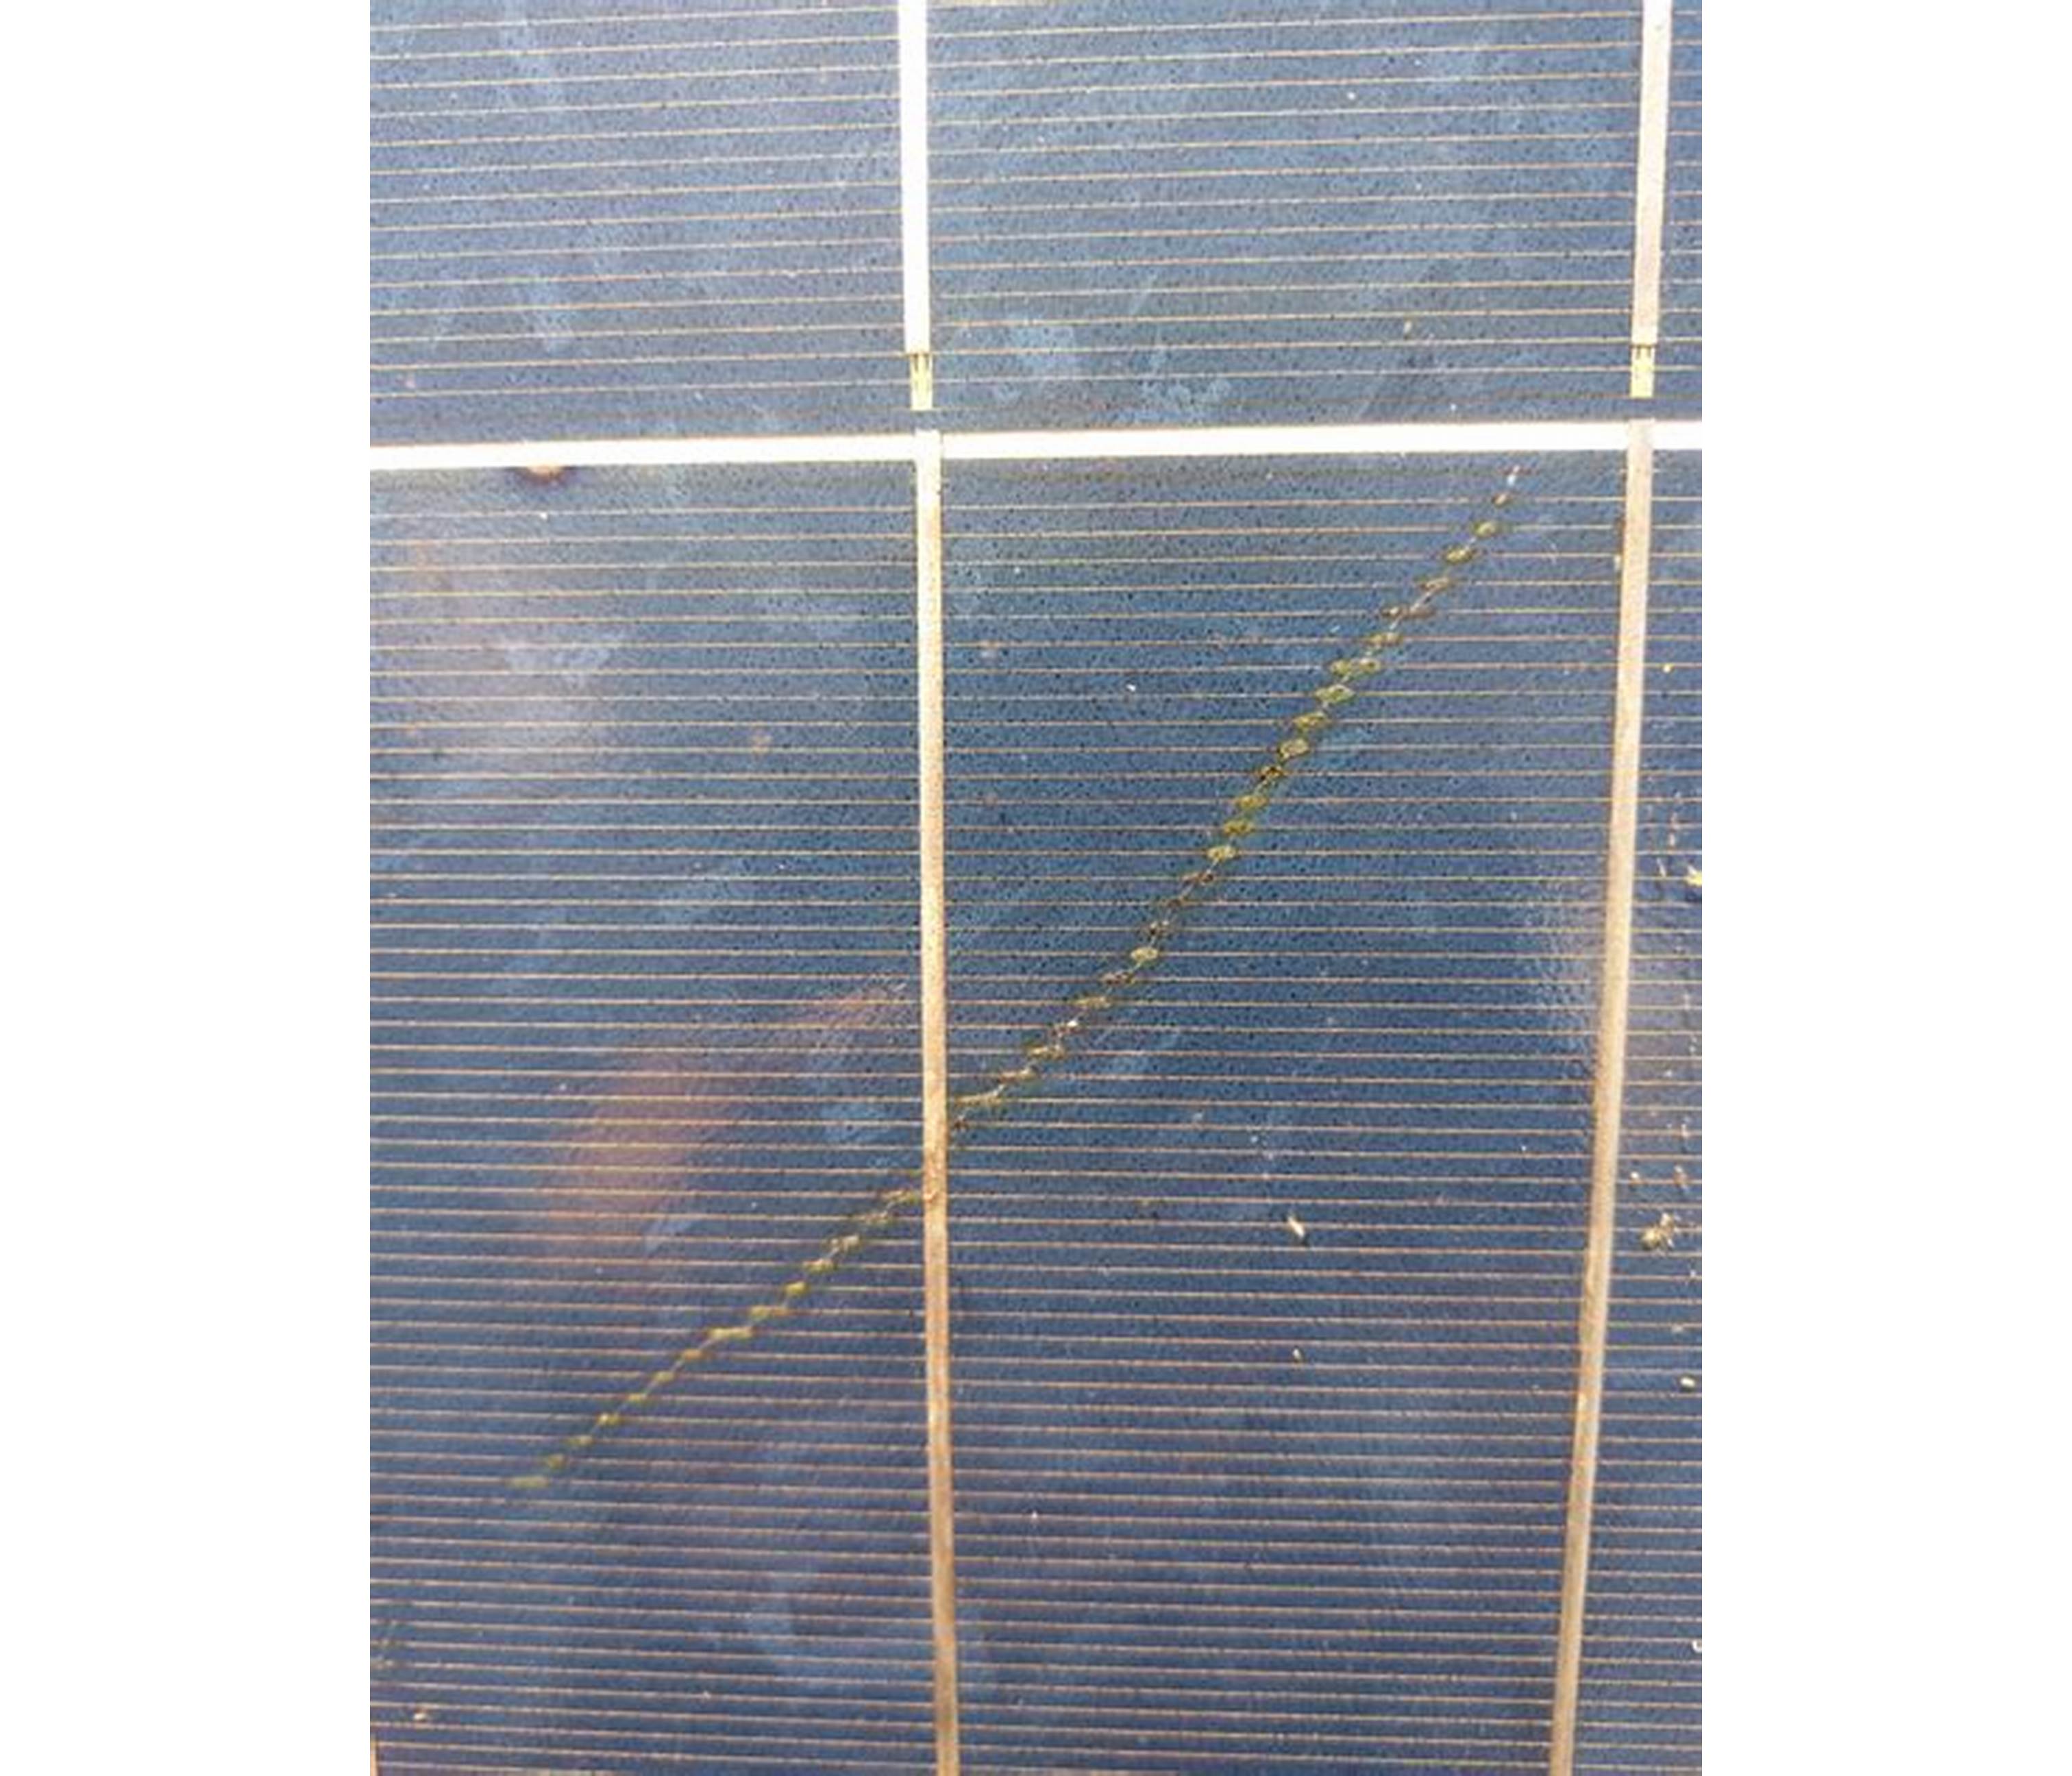
Label: Electrical-damage